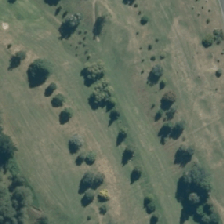
Land cover: urban_parkland